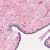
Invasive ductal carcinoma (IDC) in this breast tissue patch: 0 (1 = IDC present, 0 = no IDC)